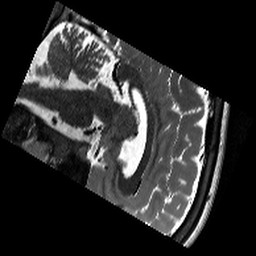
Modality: T2w
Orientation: sagittal
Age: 22
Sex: male
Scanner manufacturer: siemens
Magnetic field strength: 3 T
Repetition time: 11.39 s
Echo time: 0.09 s